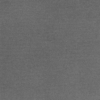
Label: dusty